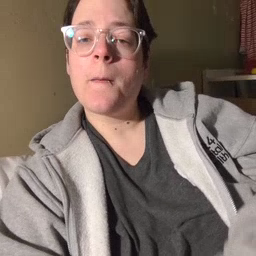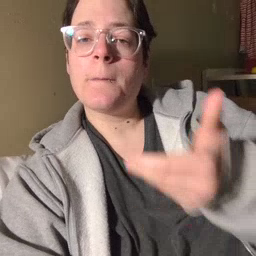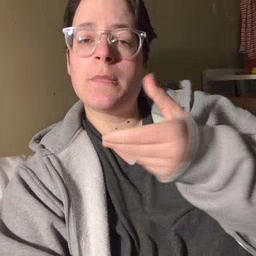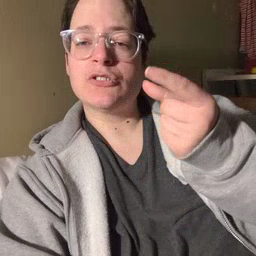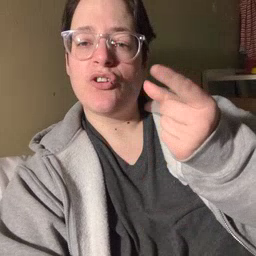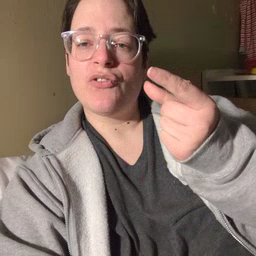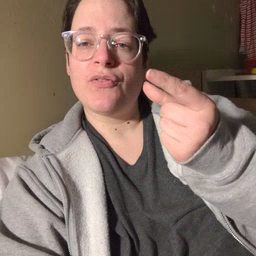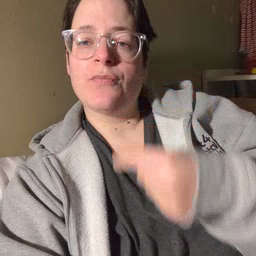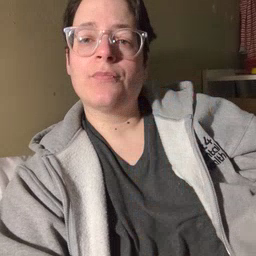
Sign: puppy